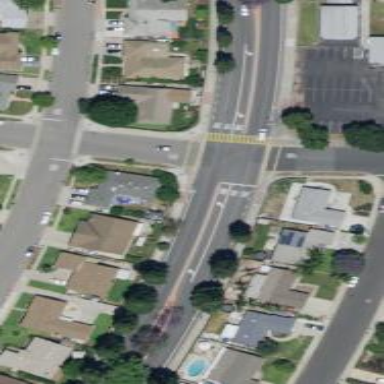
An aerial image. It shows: Marked road crossing.